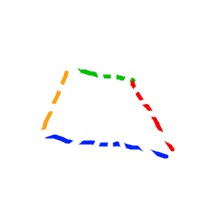
Shape: trapezoid